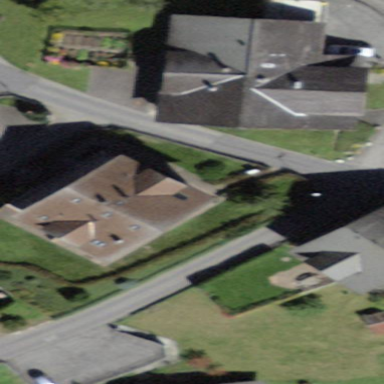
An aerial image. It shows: Residential building.